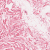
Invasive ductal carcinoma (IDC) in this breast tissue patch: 0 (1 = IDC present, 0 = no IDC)